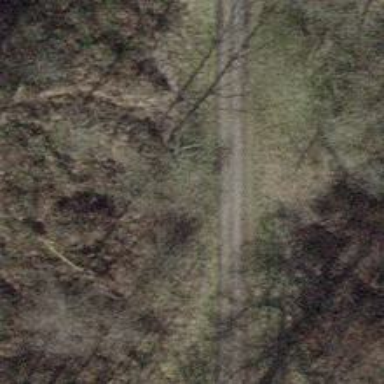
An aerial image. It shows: Unpaved track with grade2 tracktype.